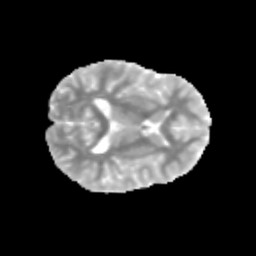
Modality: MD
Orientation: axial
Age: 10
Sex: female
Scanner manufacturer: siemens
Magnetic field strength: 3 T
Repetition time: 3.8 s
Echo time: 0.07 s